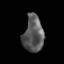
Tissue: prostate
Cell type: T cells
Senescence score: 0.3293
Nuclear area (px): 715
Mean DAPI intensity: 90.635